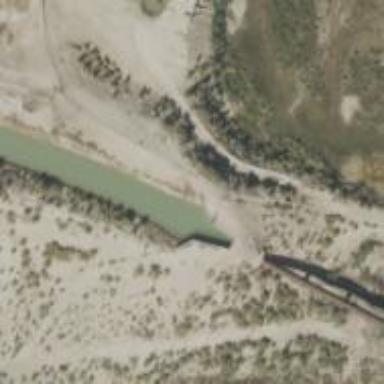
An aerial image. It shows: Aqueduct bridge.